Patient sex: M
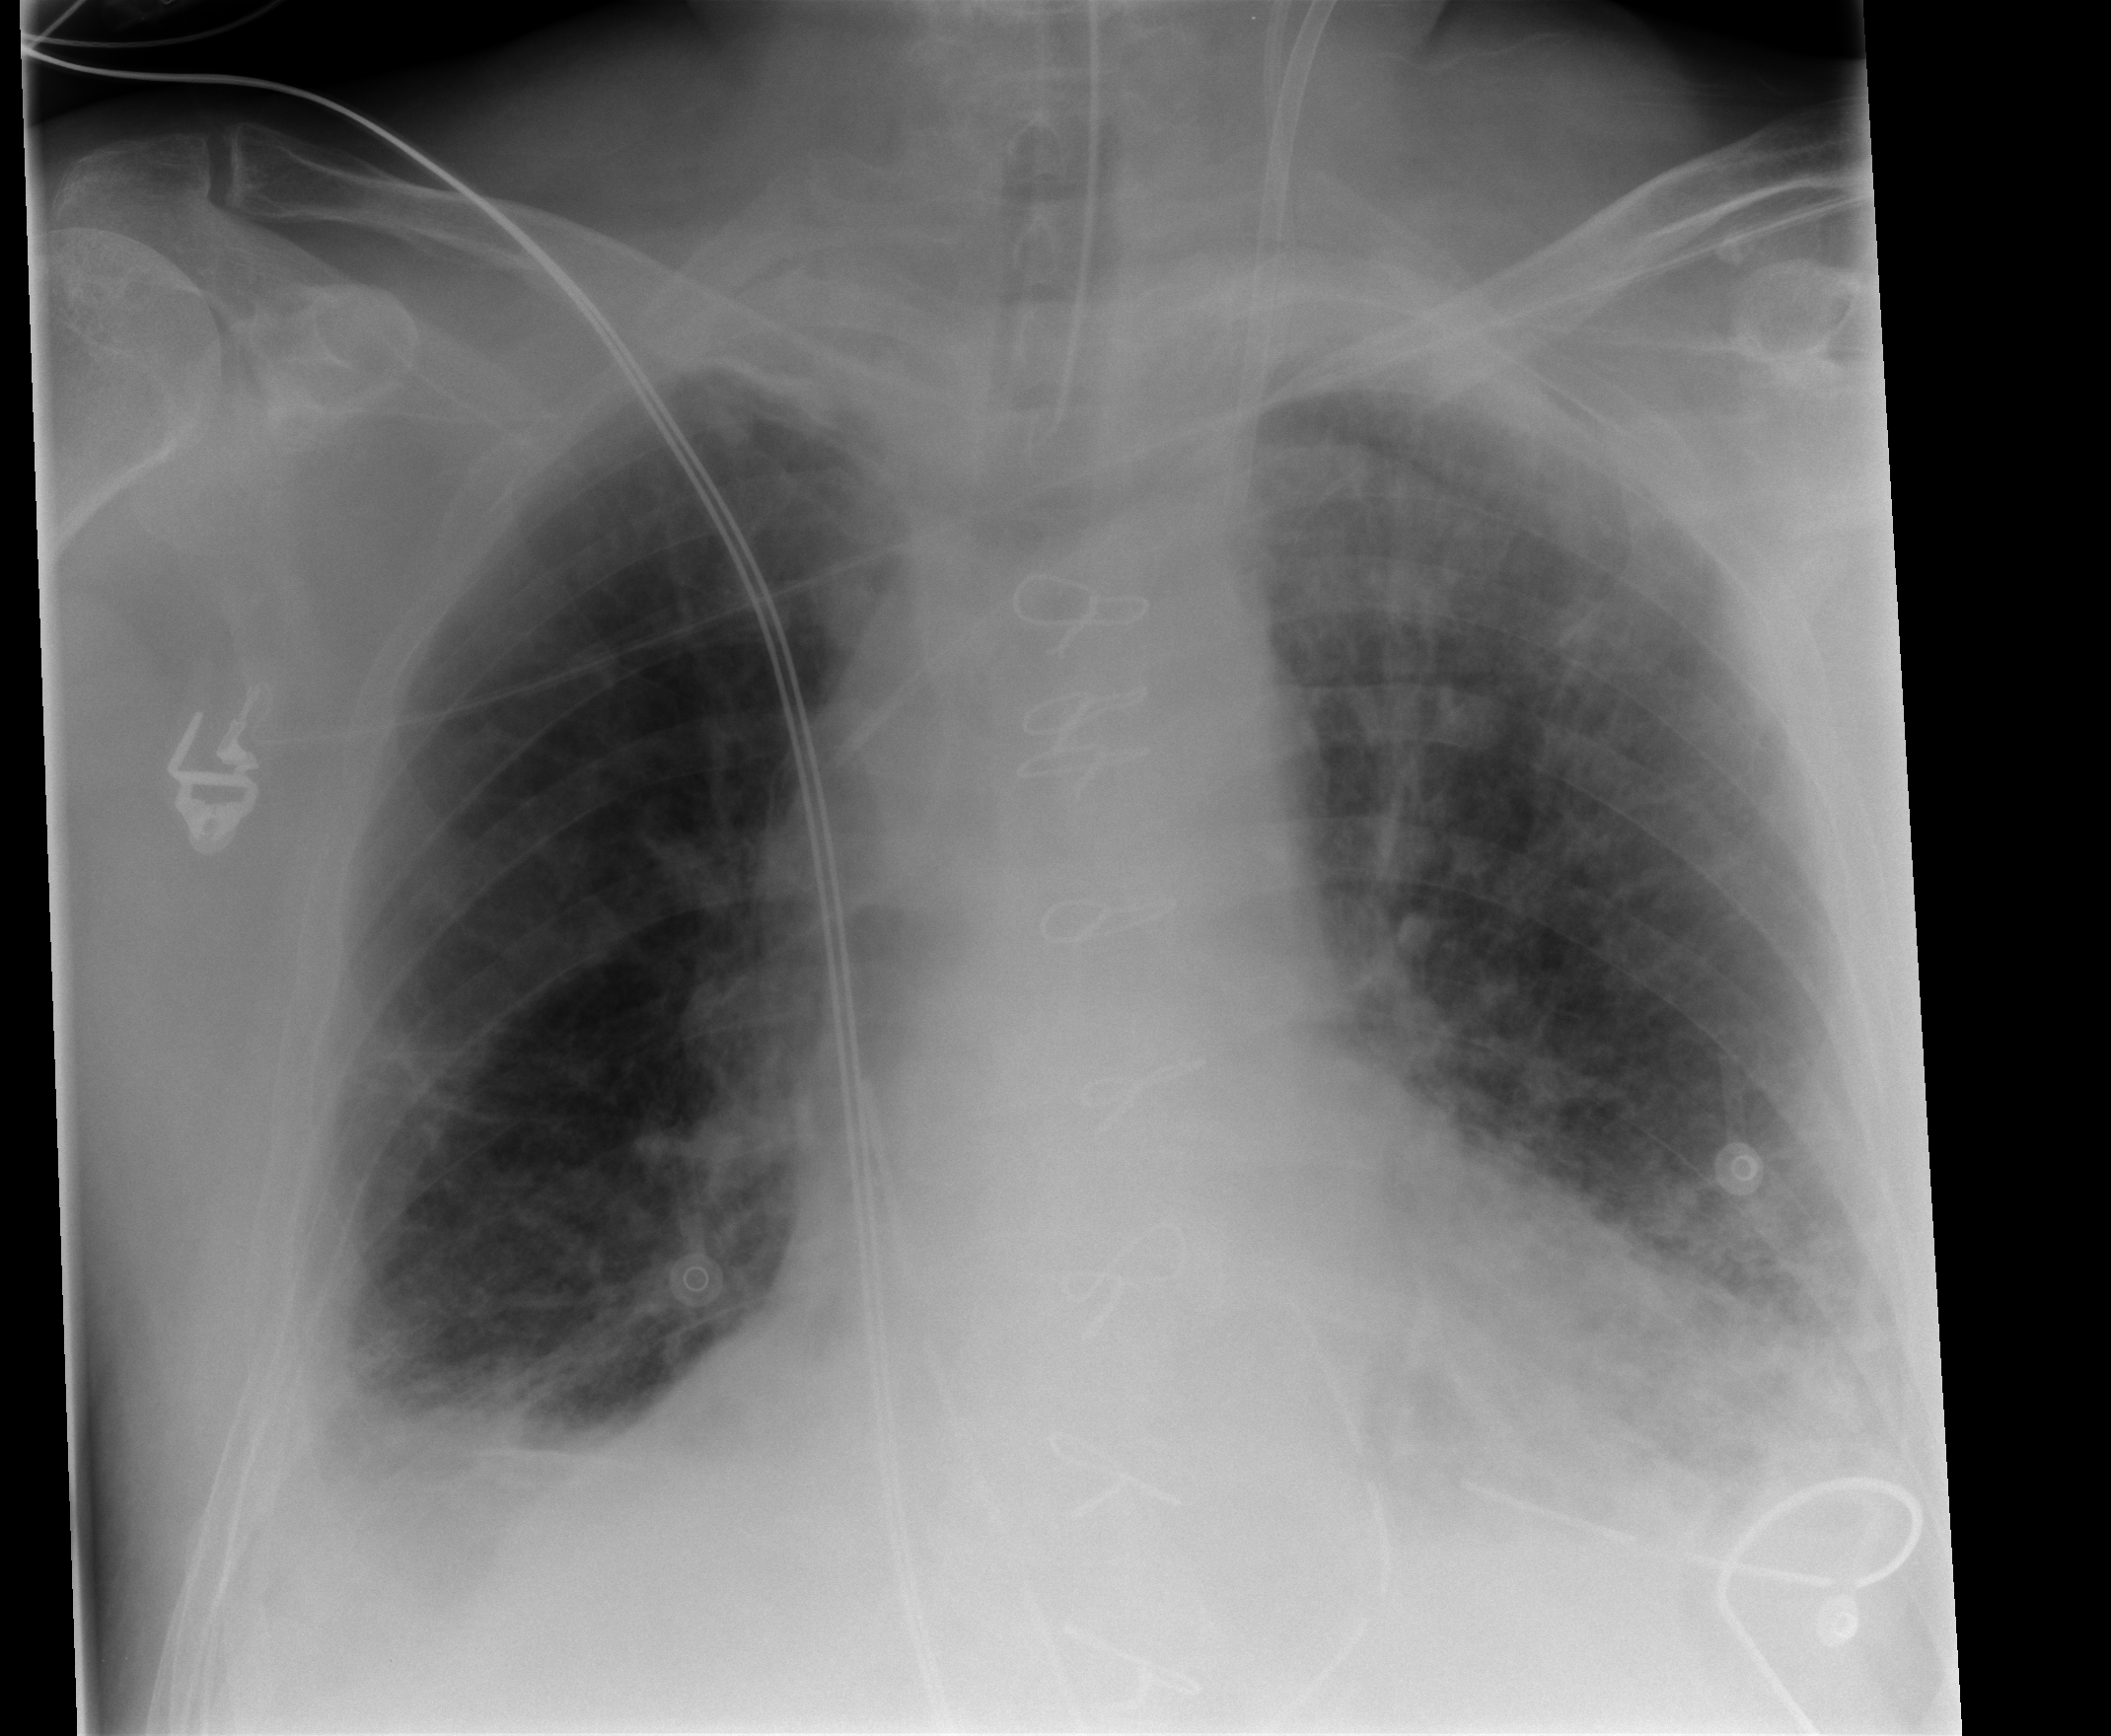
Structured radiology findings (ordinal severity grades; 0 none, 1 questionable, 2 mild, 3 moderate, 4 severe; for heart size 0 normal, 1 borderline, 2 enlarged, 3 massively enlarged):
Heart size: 1
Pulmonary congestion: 2
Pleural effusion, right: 2
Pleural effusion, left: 2
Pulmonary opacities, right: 0
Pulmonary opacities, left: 2
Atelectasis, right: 2
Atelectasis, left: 2